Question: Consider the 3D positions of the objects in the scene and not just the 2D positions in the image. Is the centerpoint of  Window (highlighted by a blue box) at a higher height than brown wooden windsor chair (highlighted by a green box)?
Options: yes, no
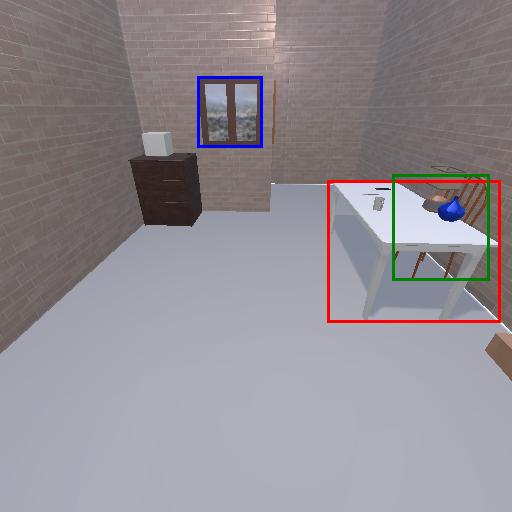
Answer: yes